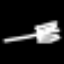
Label: fork